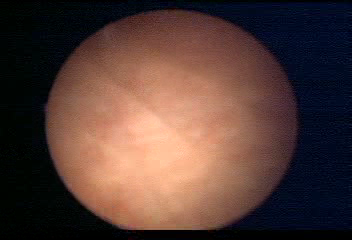
Modality: WLC
Class: Normal mucosa
Bladder cancer association: No